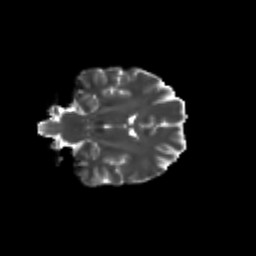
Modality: T2w
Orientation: coronal
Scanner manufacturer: siemens
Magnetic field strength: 3 T
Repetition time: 9.2 s
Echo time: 0.084 s